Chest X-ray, AP view. Patient: 52 years old, sex M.
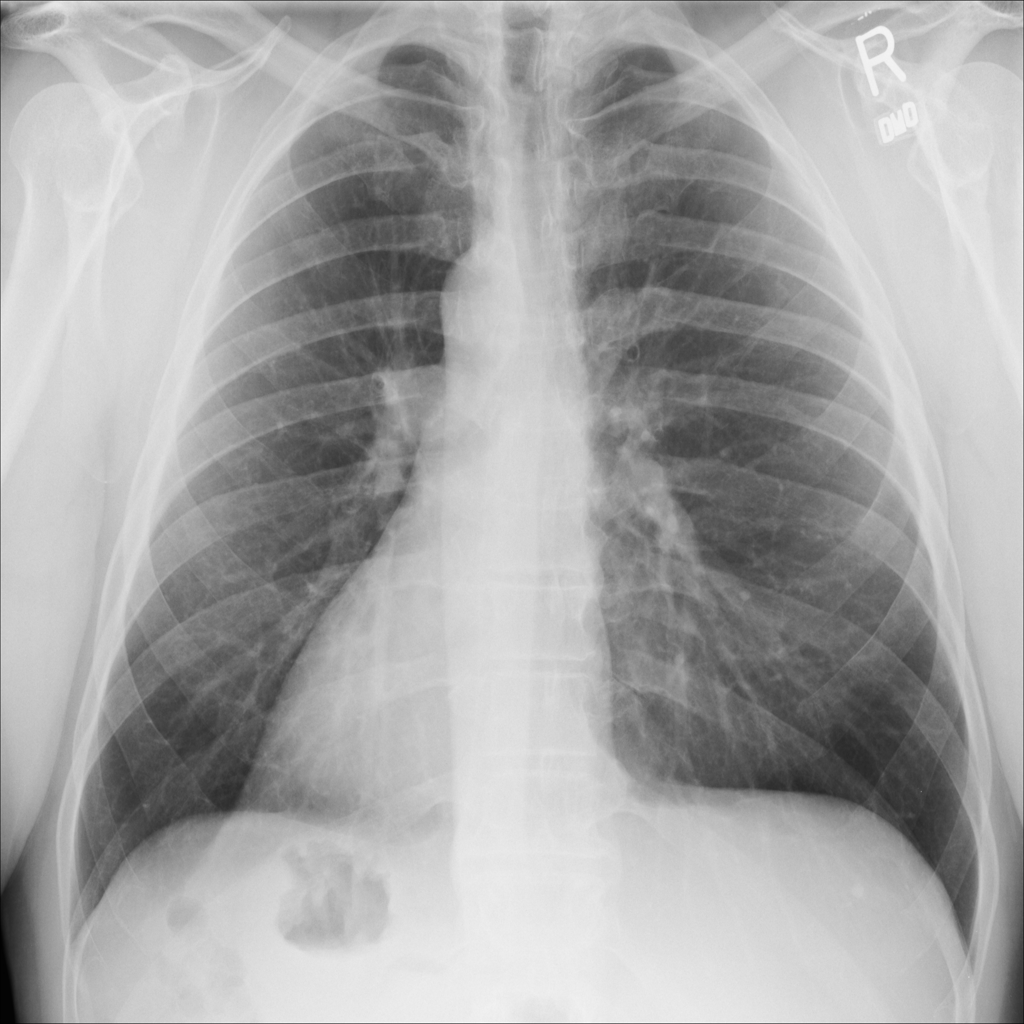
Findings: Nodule